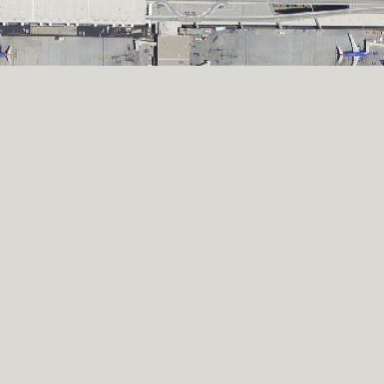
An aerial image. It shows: Apron at the airport.